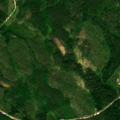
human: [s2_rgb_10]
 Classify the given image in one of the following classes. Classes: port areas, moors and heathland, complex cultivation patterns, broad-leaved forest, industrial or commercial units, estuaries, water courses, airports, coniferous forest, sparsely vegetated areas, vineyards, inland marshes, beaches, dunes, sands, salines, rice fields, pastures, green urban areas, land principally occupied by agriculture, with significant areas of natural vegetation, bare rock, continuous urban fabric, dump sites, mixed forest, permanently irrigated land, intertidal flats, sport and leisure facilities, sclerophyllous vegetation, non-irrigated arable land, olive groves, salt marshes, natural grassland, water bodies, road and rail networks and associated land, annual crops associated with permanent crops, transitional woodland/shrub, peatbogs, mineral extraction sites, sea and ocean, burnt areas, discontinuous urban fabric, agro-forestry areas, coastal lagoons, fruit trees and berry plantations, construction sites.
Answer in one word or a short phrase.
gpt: coniferous forest